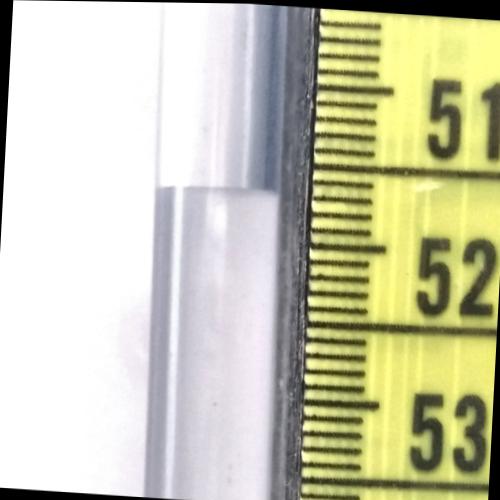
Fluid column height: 51.7 cm